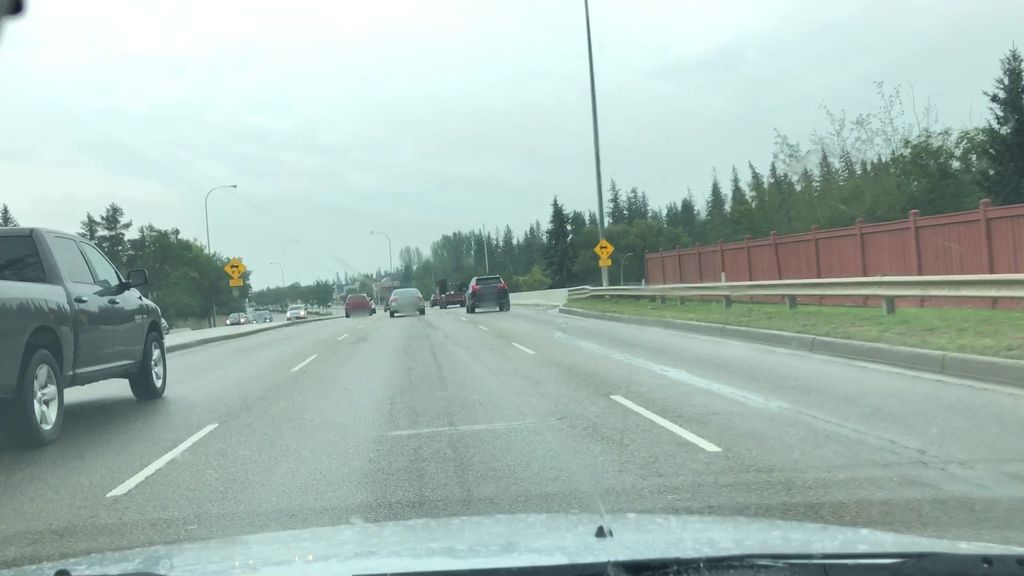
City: edmonton